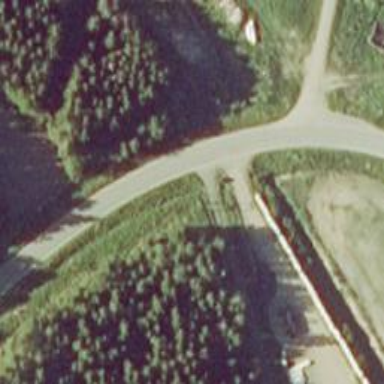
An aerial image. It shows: Tertiary road.